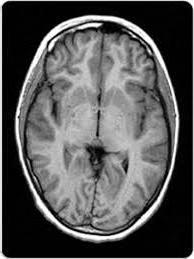
Label: notumor